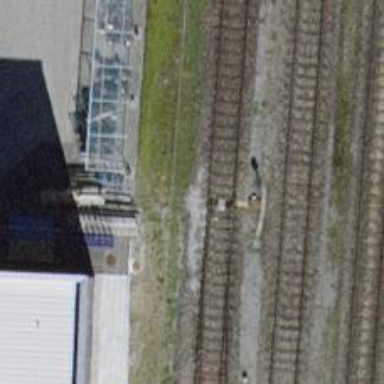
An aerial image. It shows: Railway switch.